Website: slack
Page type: stored-credit-cards
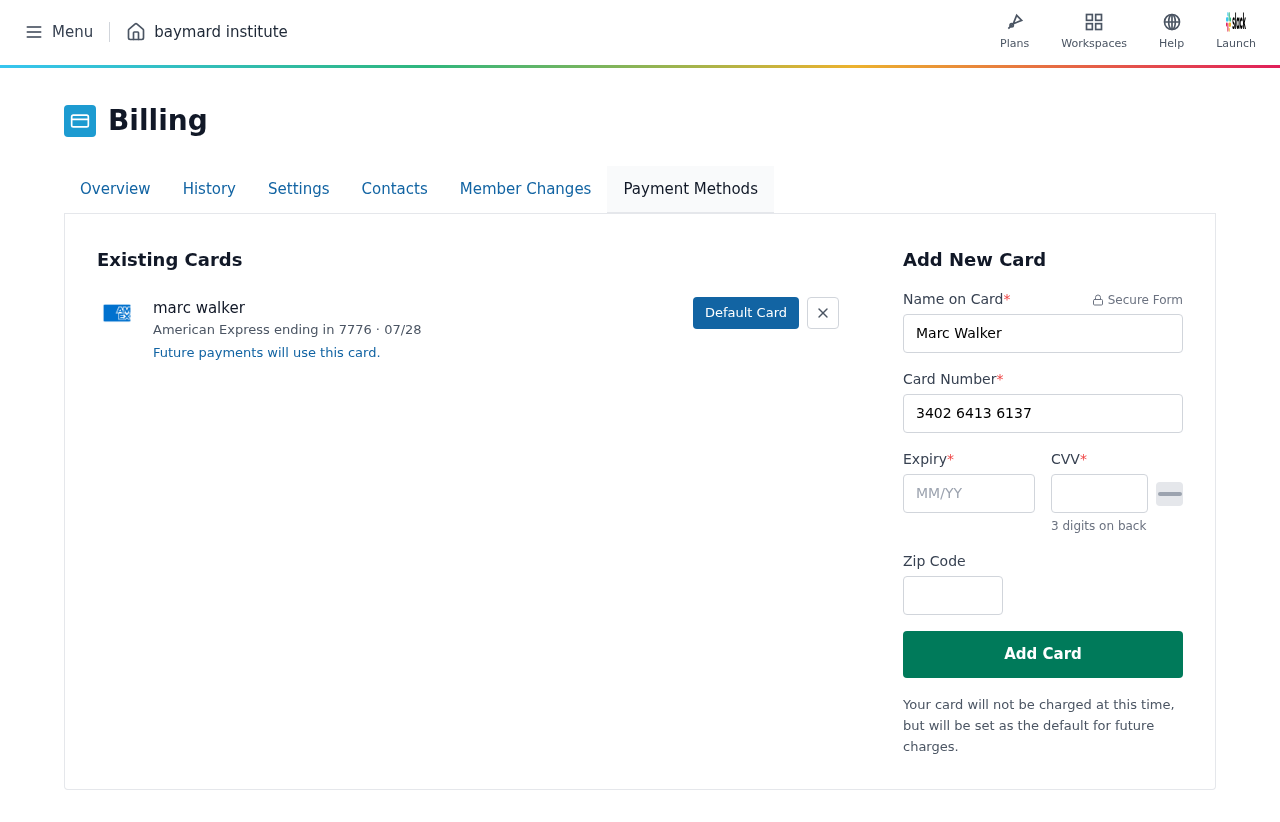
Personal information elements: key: PII_CARD_CVV
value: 9996
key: PII_CARD_EXPIRY
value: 07/28
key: PII_CARD_EXPIRY_MONTH
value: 07
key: PII_CARD_EXPIRY_YEAR
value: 28
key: PII_CARD_LAST4
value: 7776
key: PII_CARD_NUMBER
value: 3402 6413 6137 776
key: PII_CARD_TYPE
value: American Express
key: PII_FULLNAME
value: marc walker
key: PII_FULLNAME
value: Marc Walker
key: PII_POSTCODE
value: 91916